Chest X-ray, PA view. Patient: 64 years old, sex M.
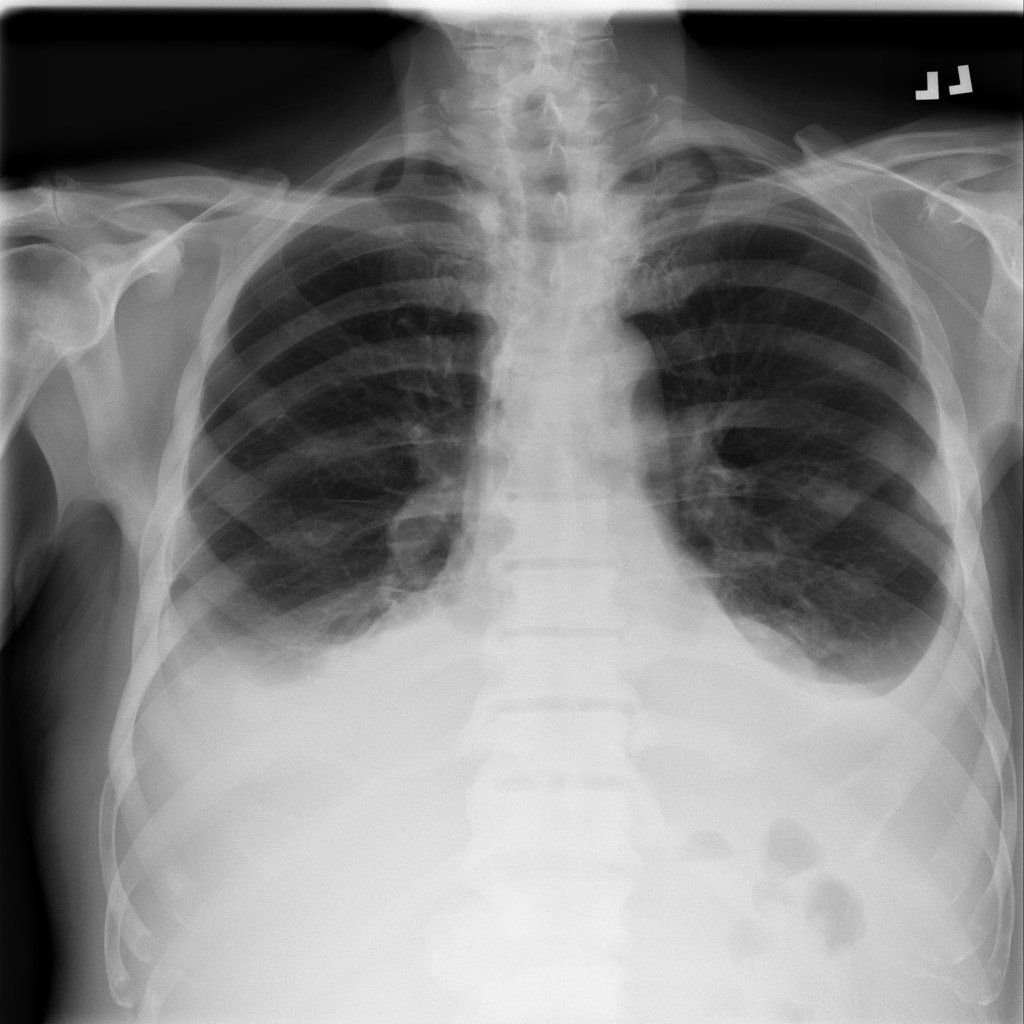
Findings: Effusion